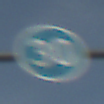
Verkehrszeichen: VorgeschriebeneMindestgeschwindigkeit
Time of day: MorningAfternoon
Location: Outdoor (Nature)
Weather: PartlyCloudy
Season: NotSpecified
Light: Natural